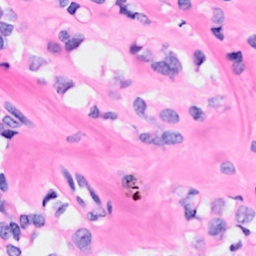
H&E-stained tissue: Breast